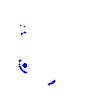
Particle: electron